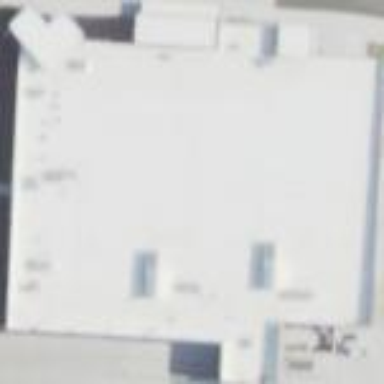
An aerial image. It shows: Supermarket located in building.